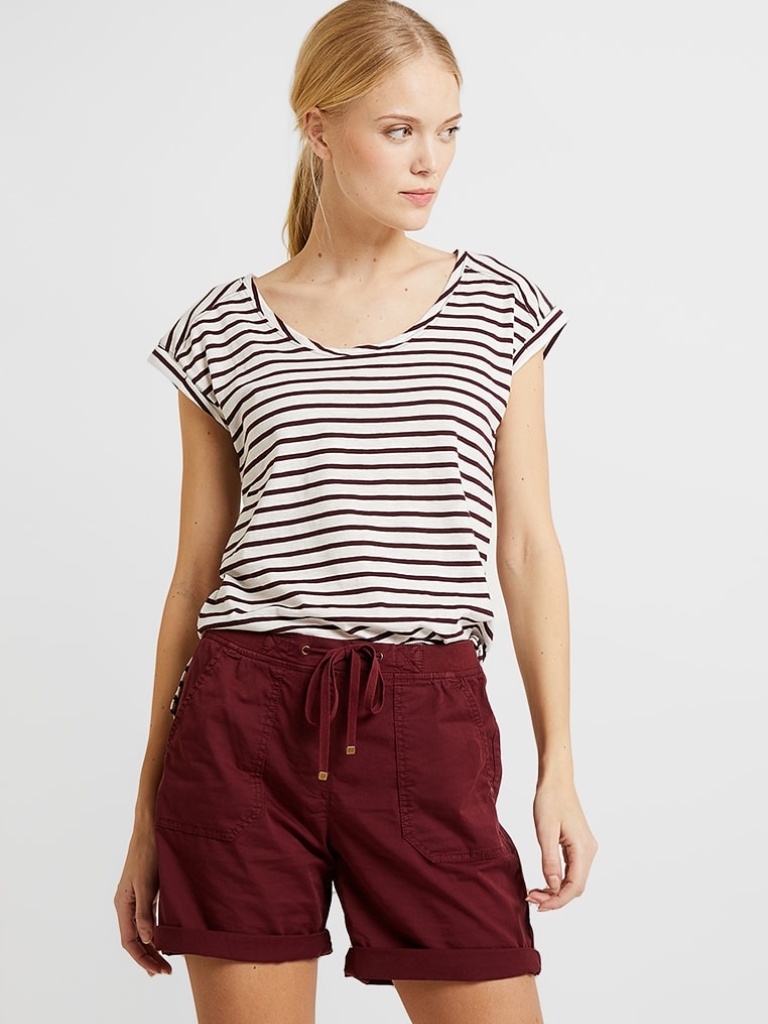
cotton relaxed short sleeve hip length Fully Tucked in scoop t-shirt